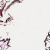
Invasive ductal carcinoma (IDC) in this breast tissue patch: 0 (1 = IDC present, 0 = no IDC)